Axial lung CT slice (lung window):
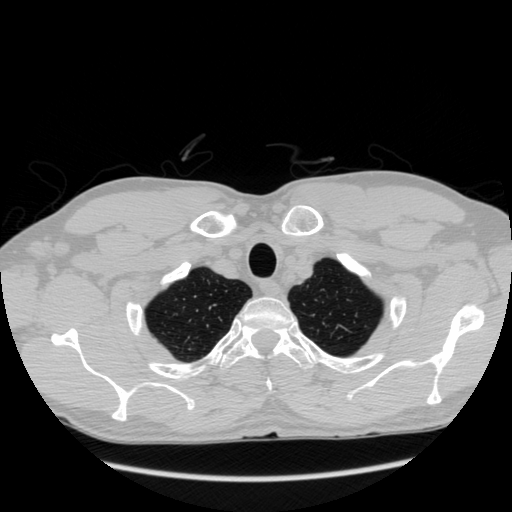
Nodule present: no